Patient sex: M
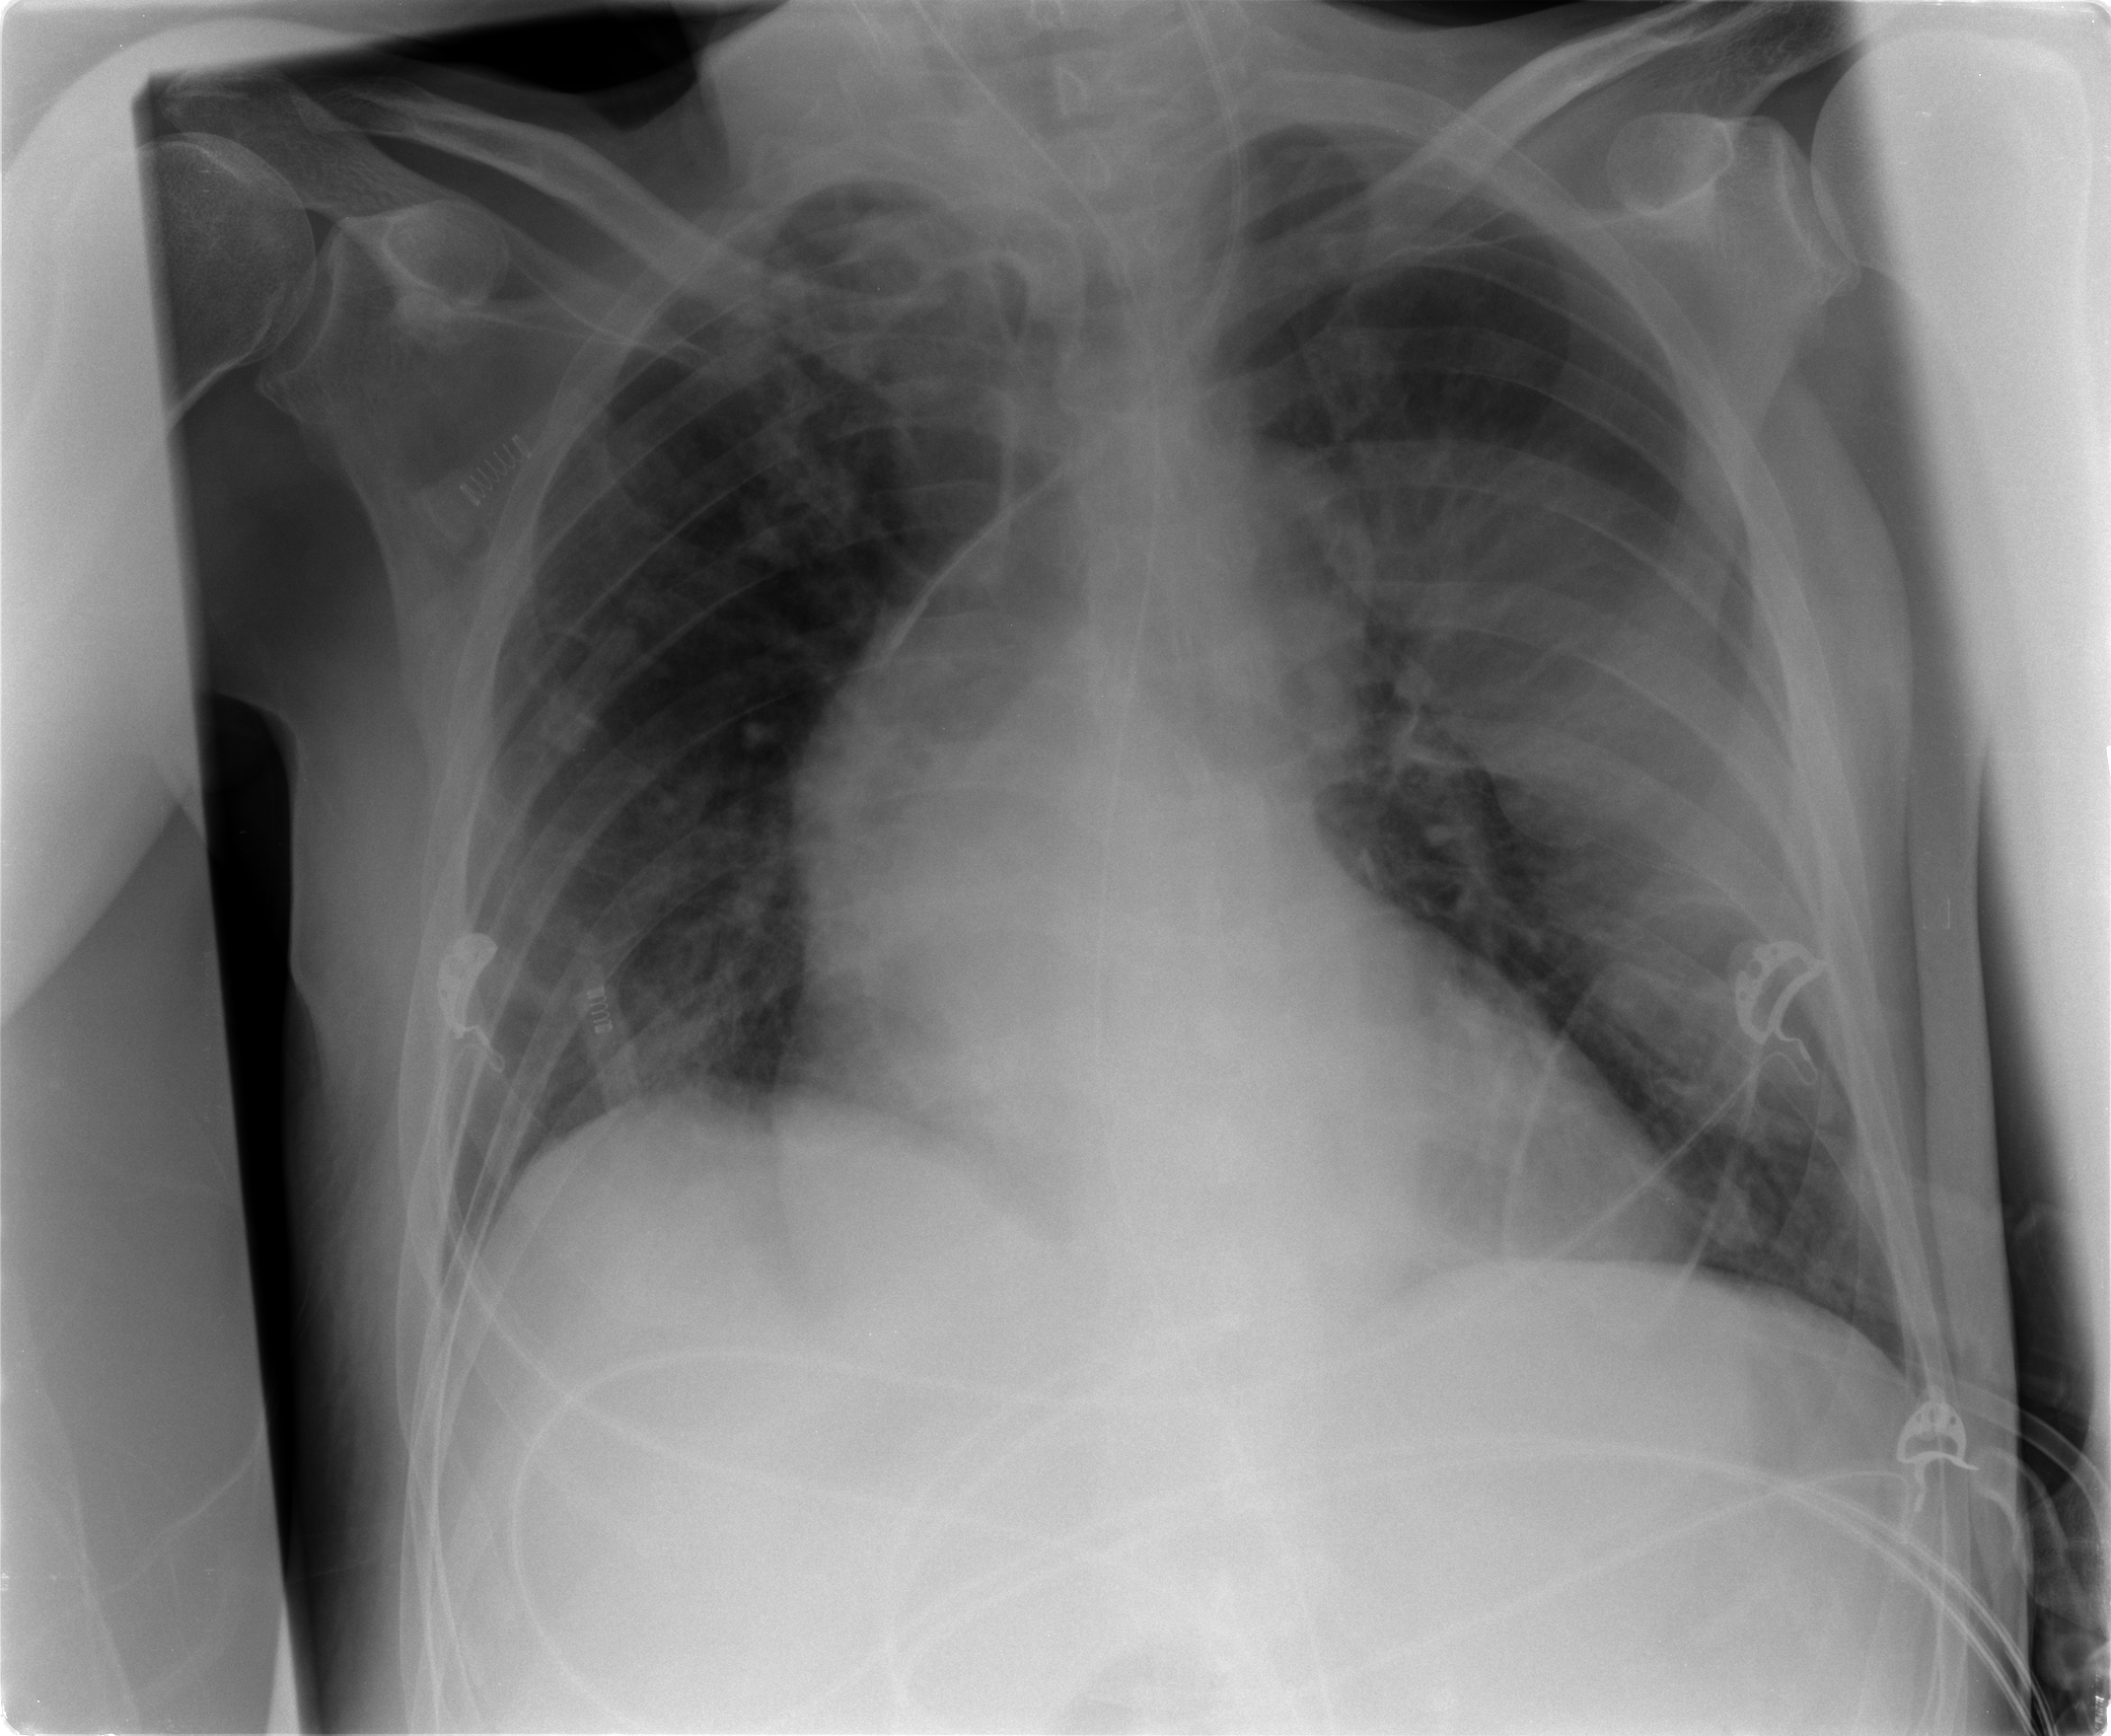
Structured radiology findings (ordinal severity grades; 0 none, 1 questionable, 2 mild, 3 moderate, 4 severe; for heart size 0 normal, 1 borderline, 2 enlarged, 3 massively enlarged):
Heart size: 2
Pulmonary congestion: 2
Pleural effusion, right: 1
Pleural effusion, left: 2
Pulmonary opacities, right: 2
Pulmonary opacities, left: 2
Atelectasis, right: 2
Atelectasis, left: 3